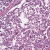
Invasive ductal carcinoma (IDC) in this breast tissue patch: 1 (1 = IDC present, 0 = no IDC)